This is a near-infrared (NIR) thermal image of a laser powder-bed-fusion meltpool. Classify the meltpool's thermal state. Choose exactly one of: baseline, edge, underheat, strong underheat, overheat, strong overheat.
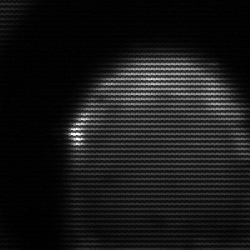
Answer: edge